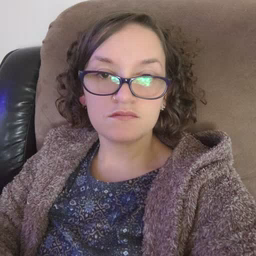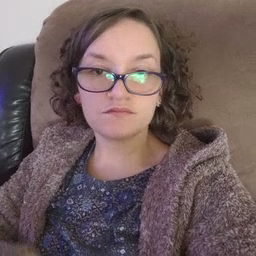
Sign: look